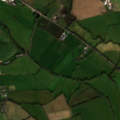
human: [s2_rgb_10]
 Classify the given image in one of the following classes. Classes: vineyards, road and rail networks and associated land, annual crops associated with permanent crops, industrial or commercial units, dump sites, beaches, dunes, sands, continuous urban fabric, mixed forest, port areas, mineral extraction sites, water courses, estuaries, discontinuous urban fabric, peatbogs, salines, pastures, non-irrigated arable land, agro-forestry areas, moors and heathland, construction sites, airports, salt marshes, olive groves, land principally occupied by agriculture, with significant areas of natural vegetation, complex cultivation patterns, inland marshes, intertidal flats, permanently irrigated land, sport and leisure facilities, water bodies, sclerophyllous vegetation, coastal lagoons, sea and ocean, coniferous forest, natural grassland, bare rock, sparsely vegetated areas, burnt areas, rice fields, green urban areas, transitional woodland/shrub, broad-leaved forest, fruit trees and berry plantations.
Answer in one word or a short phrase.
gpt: non-irrigated arable land, pastures